Interaction volume radius: 10 \u00c5
Interaction volume height: 30 \u00c5
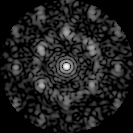
Disorder parameter: 0.6198